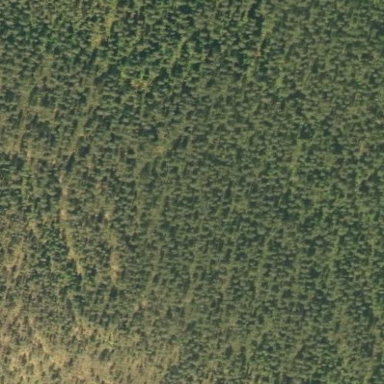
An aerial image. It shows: Woodland consisting mainly of needle-leaved trees.